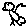
Label: bird